Question: On Monday I messed up with a database.
We have an application running on a VPS, using cPanel and phpmyadmin, and I informed the developers I will be doing some queries on the DB to extract information.
So, I did a few large queries using the "Visual Builder" query tool and the web-application got stuck. The queries weren't loading and even refreshing the page did not work. The website wasn't loading and users couldn't log in. So I used WHM to log in as root and kill the queries manually. After I did this, the system was still not running.
Then, the database completely freaked out and I got these error messages:
<URL>
After doing this, the DB somehow fixed itself and the web application was working again. However, we saw that we could not update some jobs or add new jobs in the system. If you pressed the "SAVE" button on a job, the system just gave an "undefined" message.
The developers had a look and discovered this was causing the issue:
[
The devs went ahead and added the definer and the issue was resolved. The blacked out "user"@1.0.0.0" is the actual cPanel account username.
, this did not last as yesterday evening the exact same situation was occurring. The web-application was running fine on Tuesday and most of Wednesday, then all of a sudden users couldn't update their jobs again which means the definer user was removed once again even though nobody did anything in the database.
Has anyone encountered this issue before? I read <URL>
When I log into phpmyadmin via cPanel, I get a weird user called "cpses_234ikjih@localhost.com". Does this perhaps have something to do with this error? I believe before the server went crazy, this user was only the name of the cPanel account (for example: "cPanelAccountName@localhost.com".
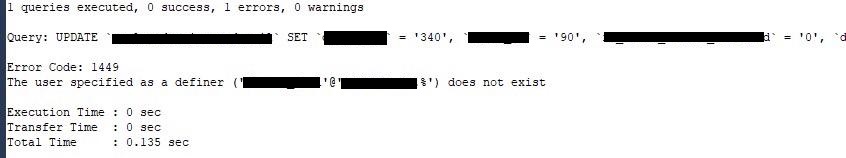
Answer: I managed to solve this by changing MySQL database password and cPanel account password.
I read one post by someone saying that there was a session file which perhaps stored an old session and that changing passwords could resolve this. Luckily it did, have not had the error 1449 appearing for 5 days now.